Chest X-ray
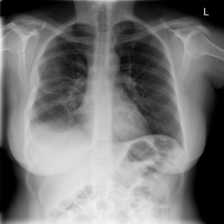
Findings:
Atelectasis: negative
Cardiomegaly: negative
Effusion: negative
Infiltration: negative
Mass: negative
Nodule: negative
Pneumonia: negative
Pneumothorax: negative
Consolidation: negative
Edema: negative
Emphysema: negative
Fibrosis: negative
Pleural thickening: positive
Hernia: negative